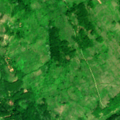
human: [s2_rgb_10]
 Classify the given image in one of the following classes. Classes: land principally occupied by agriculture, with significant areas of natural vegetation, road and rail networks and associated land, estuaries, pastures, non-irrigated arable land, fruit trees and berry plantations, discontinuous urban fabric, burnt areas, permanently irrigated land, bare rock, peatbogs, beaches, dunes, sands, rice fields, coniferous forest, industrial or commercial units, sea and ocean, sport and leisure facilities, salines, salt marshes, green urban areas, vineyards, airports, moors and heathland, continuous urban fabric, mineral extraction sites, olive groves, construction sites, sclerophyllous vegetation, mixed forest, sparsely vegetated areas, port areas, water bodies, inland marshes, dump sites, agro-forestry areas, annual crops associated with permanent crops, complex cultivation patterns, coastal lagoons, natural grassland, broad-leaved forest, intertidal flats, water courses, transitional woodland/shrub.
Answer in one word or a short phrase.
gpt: complex cultivation patterns, land principally occupied by agriculture, with significant areas of natural vegetation, broad-leaved forest